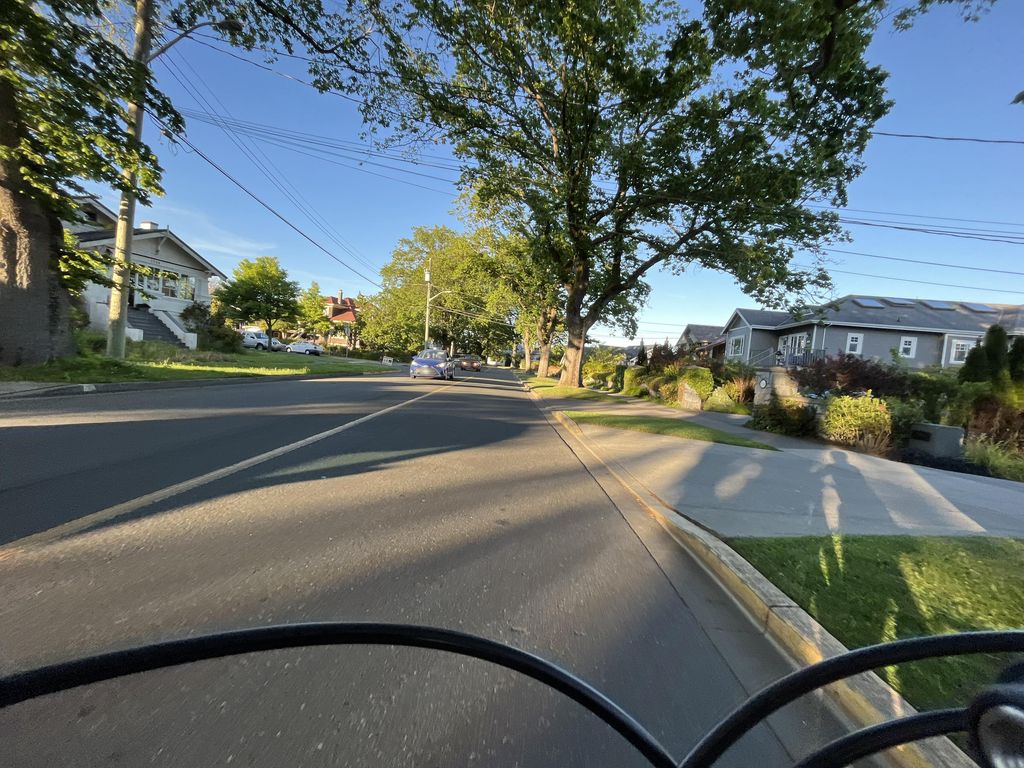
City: victoria